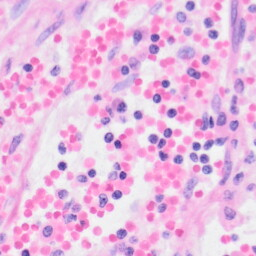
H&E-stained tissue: Kidney